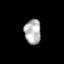
Tissue: skin
Cell type: Others
Senescence score: 0.7464
Nuclear area (px): 404
Mean DAPI intensity: 176.748